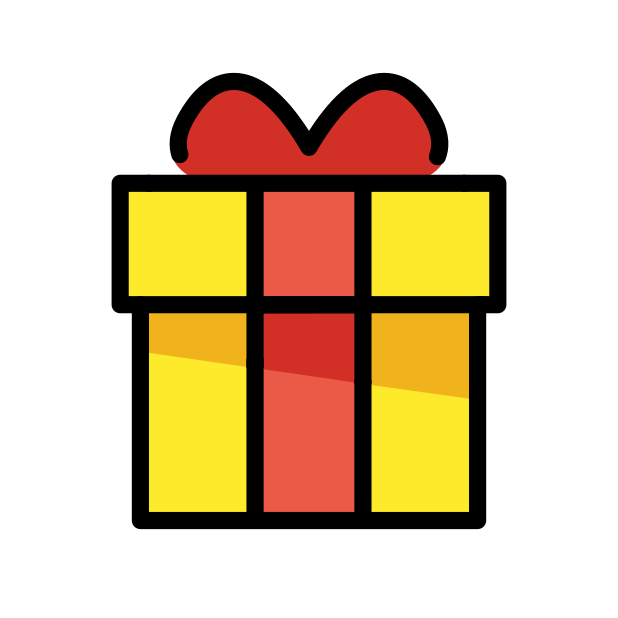
Emoji: 🎁
Name: wrapped present
Unicode: 0x1f381